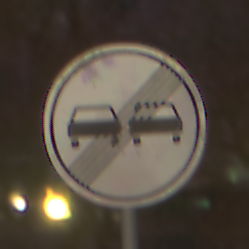
Verkehrszeichen: EndeUeberholverbot
Umgebung: Outdoor, Suburban
Tageszeit: Night
Wetter: Clear
Licht: Artificial
Jahreszeit: NotSpecified
Kontrast: HighContrast